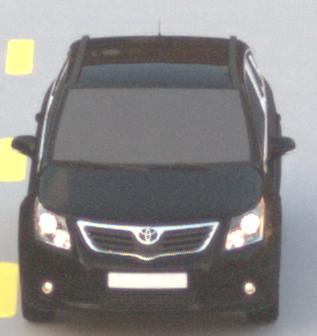
Make: Toyota
Model: Avensis 1.6
Detailed model: Avensis (T27) Notch Back
Model produced from: 2009/01
Model produced until: 2010/08
Doors: 4
Color: black
Road condition: dry road
Daytime: sunrise or sunset
Contrast: low contrast